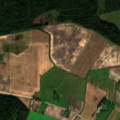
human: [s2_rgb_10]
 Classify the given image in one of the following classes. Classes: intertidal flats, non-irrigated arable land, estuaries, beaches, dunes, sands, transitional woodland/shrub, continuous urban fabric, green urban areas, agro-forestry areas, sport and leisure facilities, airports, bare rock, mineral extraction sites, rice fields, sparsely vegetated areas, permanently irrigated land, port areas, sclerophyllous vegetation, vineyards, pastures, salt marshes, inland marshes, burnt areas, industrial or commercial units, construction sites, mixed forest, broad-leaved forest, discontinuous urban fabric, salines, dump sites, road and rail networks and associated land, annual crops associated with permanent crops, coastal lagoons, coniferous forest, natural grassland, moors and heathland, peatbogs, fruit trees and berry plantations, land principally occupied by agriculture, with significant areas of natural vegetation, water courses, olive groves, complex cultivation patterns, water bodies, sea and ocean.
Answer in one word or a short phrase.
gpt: discontinuous urban fabric, non-irrigated arable land, complex cultivation patterns, mixed forest, transitional woodland/shrub